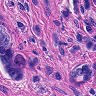
Metastatic tissue present: yes